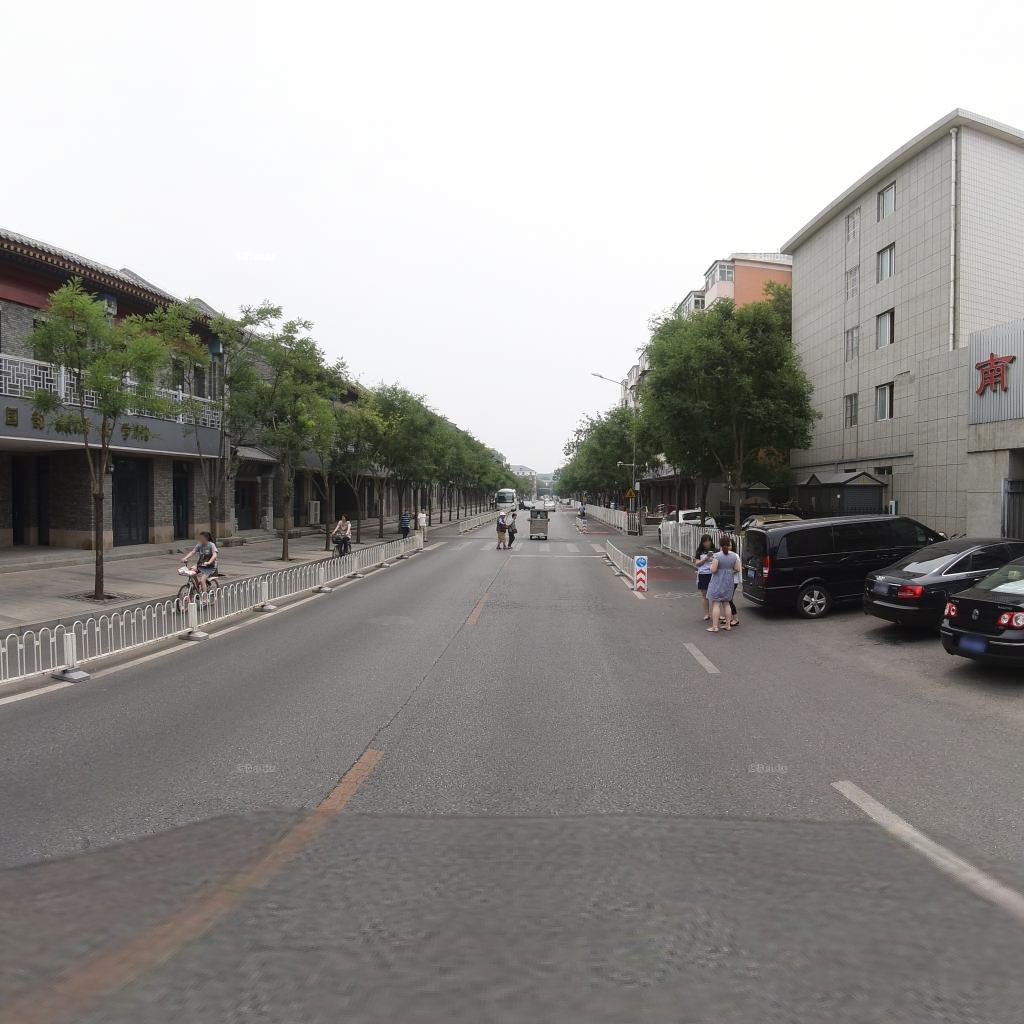
Region: Xicheng
Road damage annotations: longitudinal crack, alligator crack